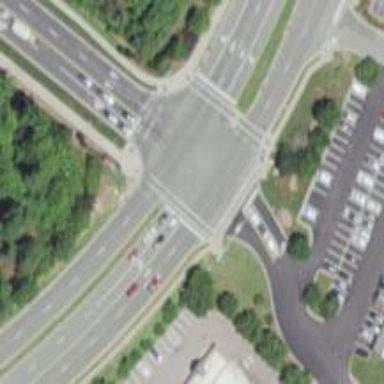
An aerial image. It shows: Marked crossing on the road.